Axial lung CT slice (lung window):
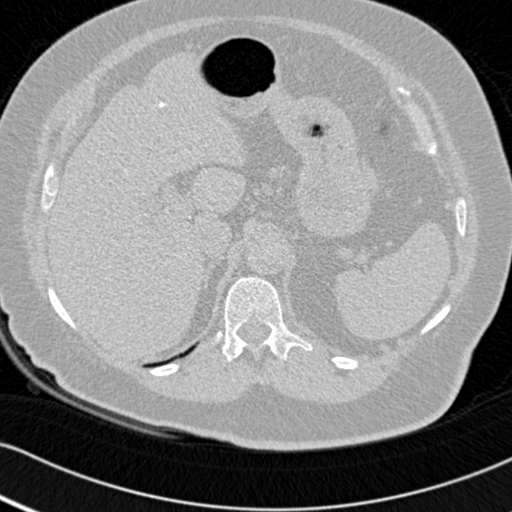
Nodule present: no